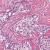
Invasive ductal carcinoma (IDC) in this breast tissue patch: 1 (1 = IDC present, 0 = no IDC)